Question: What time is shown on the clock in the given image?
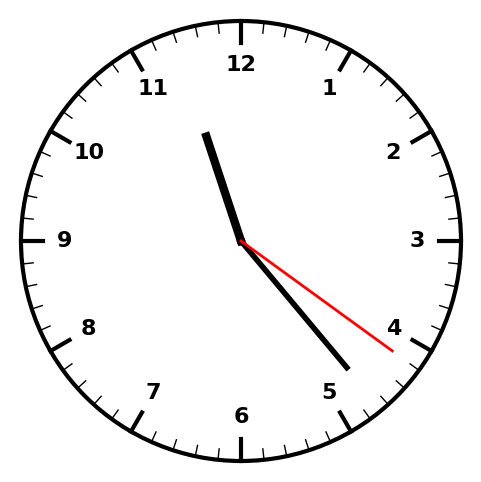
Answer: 11:23:21